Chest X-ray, PA view. Patient: 43 years old, sex M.
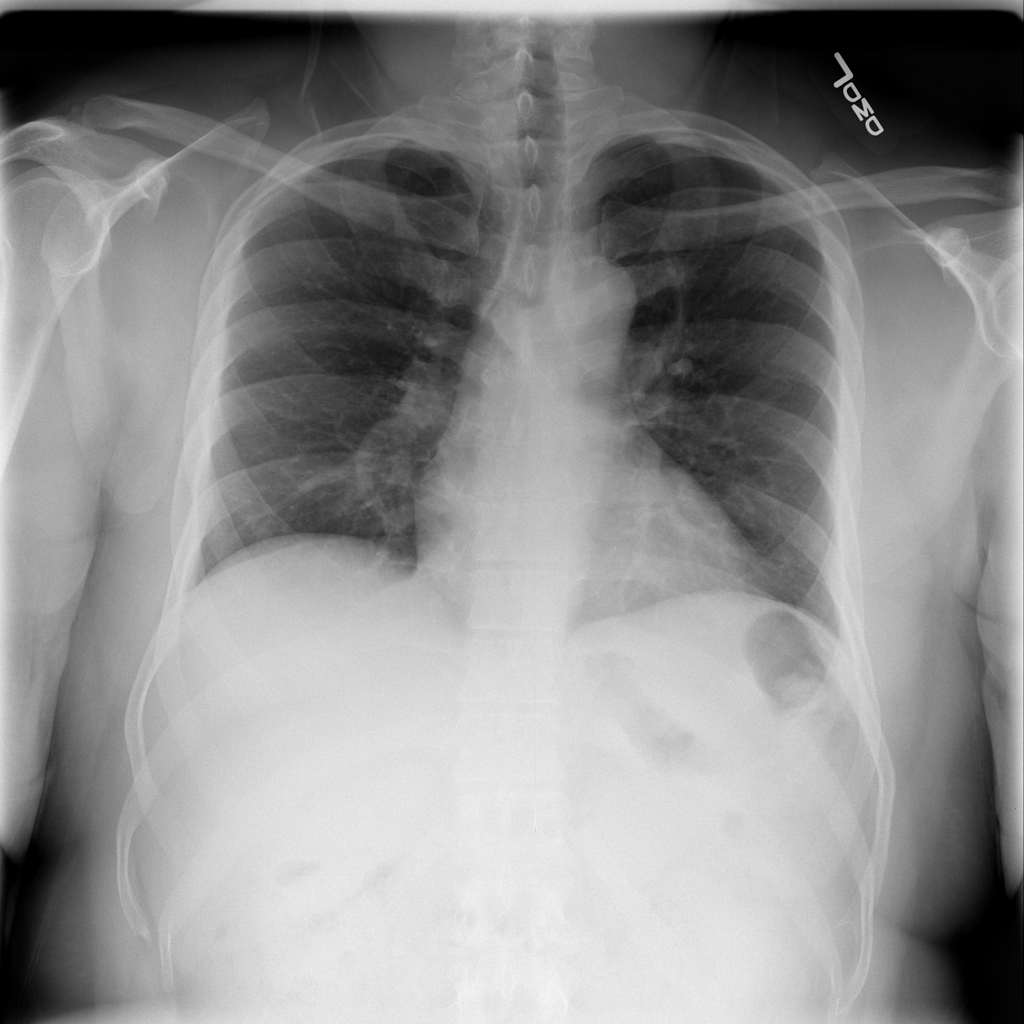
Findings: Infiltration